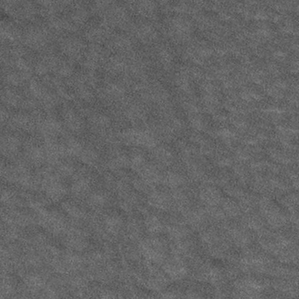
Label: frost